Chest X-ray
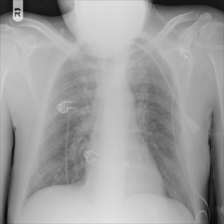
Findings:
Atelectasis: negative
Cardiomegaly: negative
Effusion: negative
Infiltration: negative
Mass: negative
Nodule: negative
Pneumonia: negative
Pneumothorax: negative
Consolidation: negative
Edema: negative
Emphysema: negative
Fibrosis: negative
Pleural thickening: negative
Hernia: negative